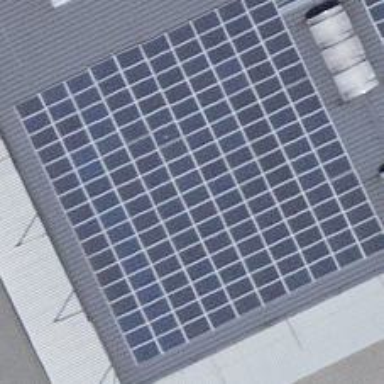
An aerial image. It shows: Solar power generator with photovoltaic panels.